Aerial crown-view tile of a tropical tree (Barro Colorado Island, Panama), acquired 20250217:
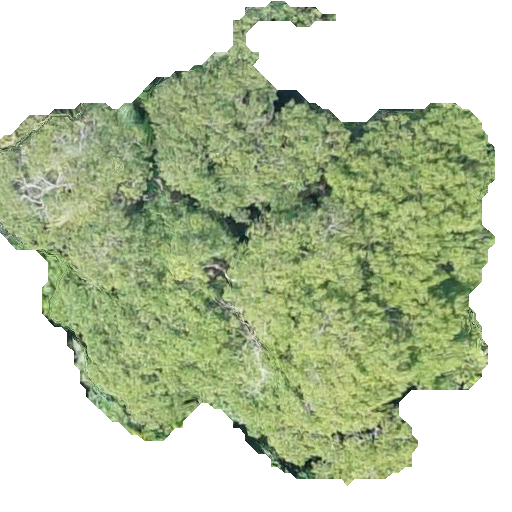
Species: Nectandra lineata
GBIF accepted scientific name: Nectandra lineata
Crown area: 225.089 m²